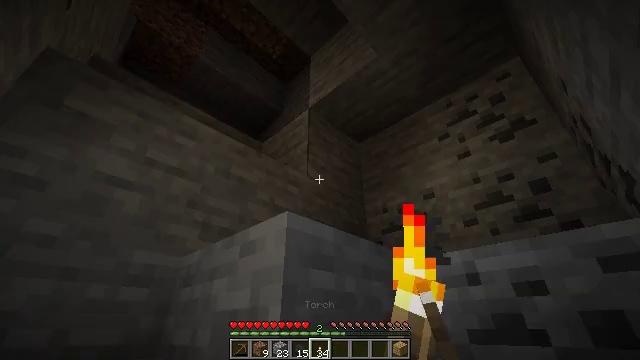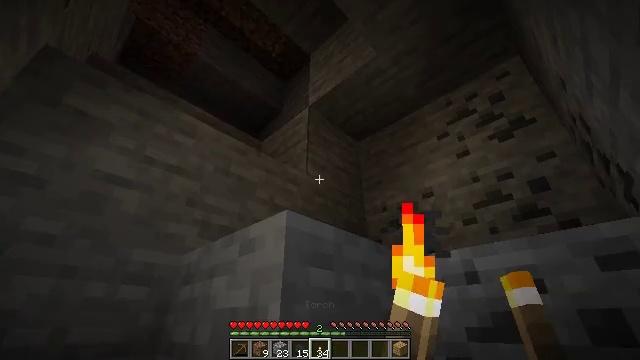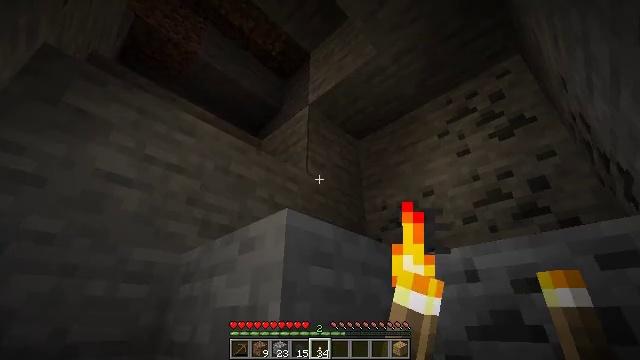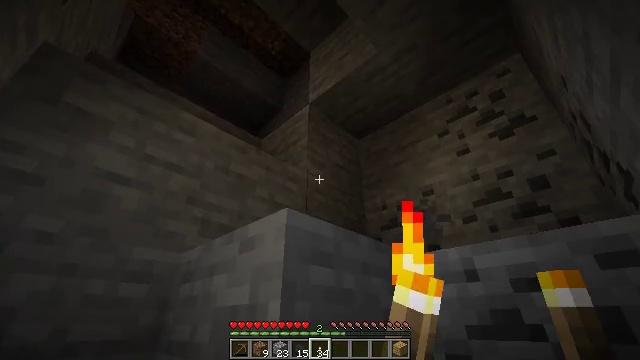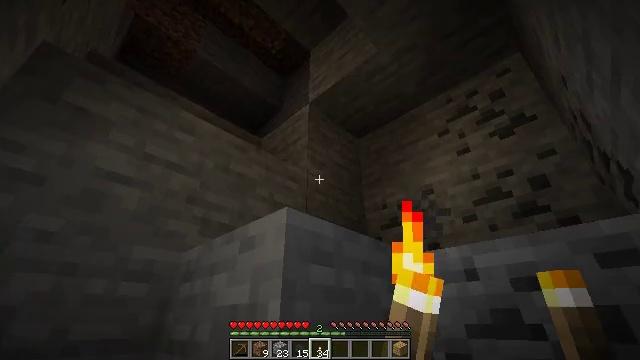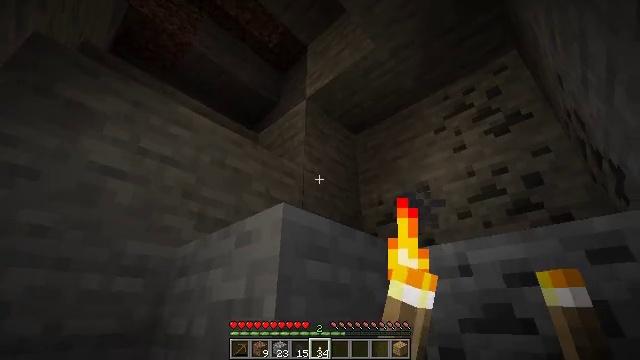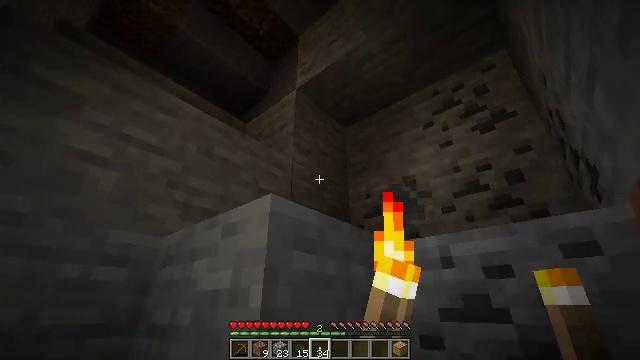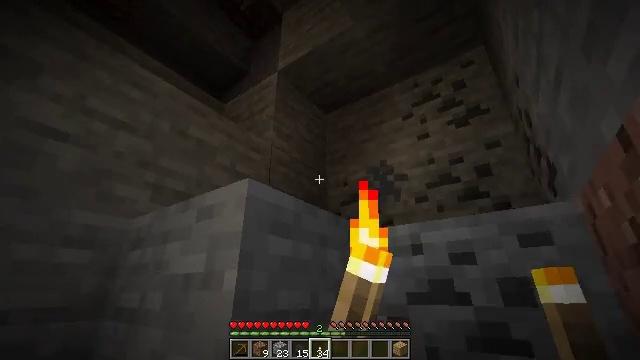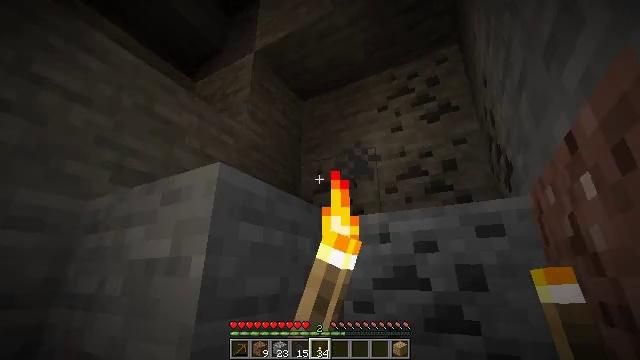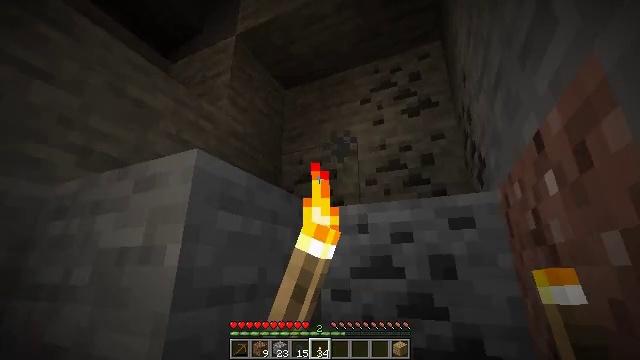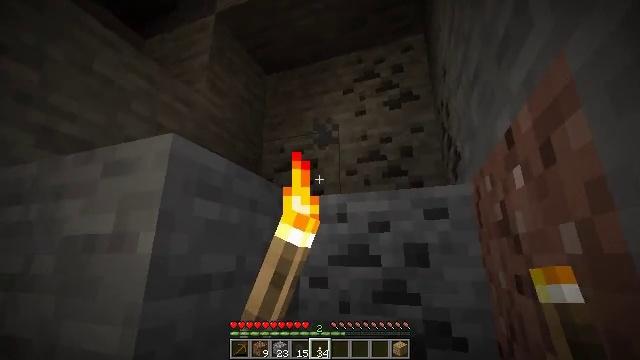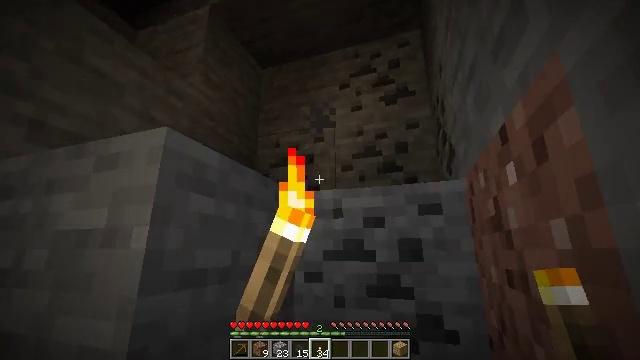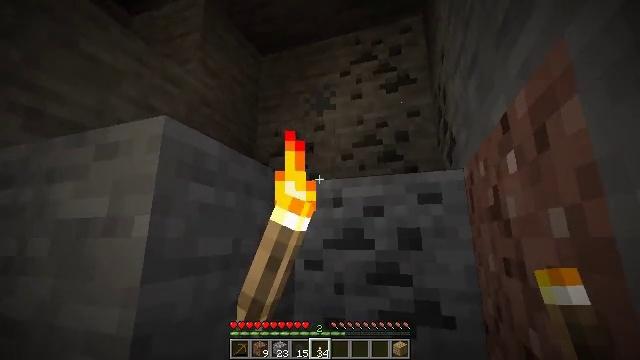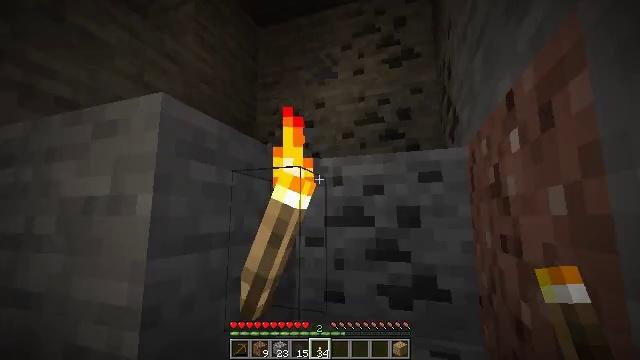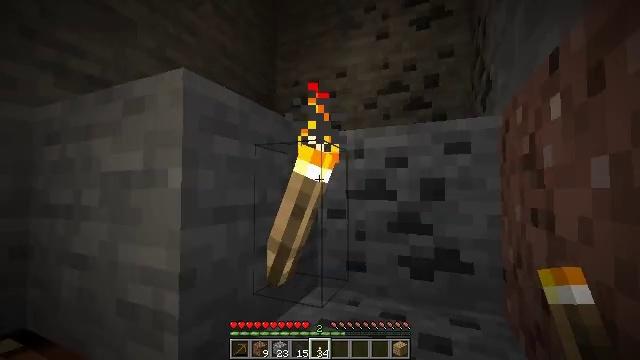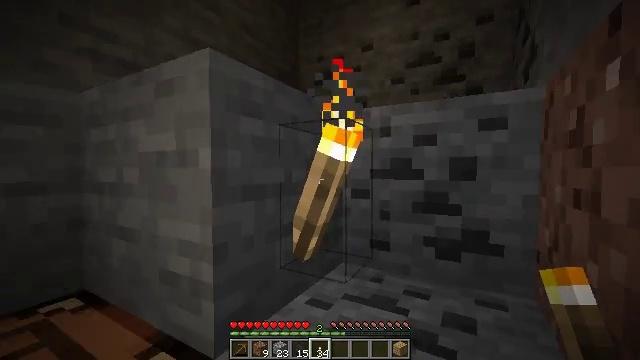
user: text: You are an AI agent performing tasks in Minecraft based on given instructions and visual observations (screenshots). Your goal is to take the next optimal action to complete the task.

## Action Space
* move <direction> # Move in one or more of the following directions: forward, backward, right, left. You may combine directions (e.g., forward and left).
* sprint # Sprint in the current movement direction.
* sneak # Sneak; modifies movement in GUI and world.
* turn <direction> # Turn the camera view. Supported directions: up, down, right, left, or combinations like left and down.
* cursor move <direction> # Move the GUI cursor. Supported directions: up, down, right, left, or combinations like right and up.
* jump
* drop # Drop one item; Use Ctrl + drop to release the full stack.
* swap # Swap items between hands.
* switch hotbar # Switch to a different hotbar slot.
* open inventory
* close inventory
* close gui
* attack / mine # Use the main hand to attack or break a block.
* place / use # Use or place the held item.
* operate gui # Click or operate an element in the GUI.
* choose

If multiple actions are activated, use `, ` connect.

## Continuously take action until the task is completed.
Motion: motion action
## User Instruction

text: Take down the wall torch for reuse.
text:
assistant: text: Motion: no_op
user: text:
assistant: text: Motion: no_op
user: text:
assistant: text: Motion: no_op
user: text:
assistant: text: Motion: no_op
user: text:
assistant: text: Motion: no_op
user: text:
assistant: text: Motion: turn right and down
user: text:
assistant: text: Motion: turn right and down
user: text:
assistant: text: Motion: turn right and down
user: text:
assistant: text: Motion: turn right and down
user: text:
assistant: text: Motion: turn right and down
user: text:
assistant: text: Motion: turn right and down
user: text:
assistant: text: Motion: turn down
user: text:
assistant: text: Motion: turn down
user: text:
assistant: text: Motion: turn left and down
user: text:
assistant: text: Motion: turn left and down
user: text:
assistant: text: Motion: turn left and down
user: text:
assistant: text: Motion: turn left and down
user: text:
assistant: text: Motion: turn down
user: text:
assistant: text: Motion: turn right and down
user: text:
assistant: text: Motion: turn right
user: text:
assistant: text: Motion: no_op
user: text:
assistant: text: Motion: switch to hotbar 1
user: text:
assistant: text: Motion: switch to hotbar 1
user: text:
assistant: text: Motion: switch to hotbar 1
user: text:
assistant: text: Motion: turn right
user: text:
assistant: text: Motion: turn right and up
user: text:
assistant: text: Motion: turn right
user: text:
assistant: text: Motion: no_op
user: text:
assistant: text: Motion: no_op
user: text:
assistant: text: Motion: no_op